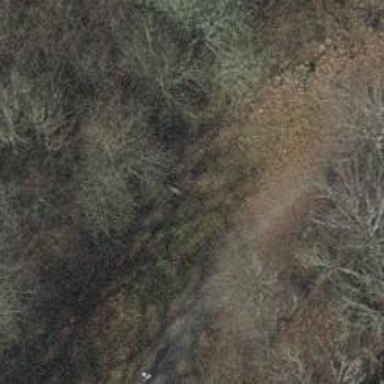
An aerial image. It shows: Brown bench.